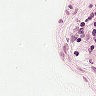
Metastatic tissue present: no